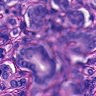
Metastatic tissue present: yes